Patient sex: F
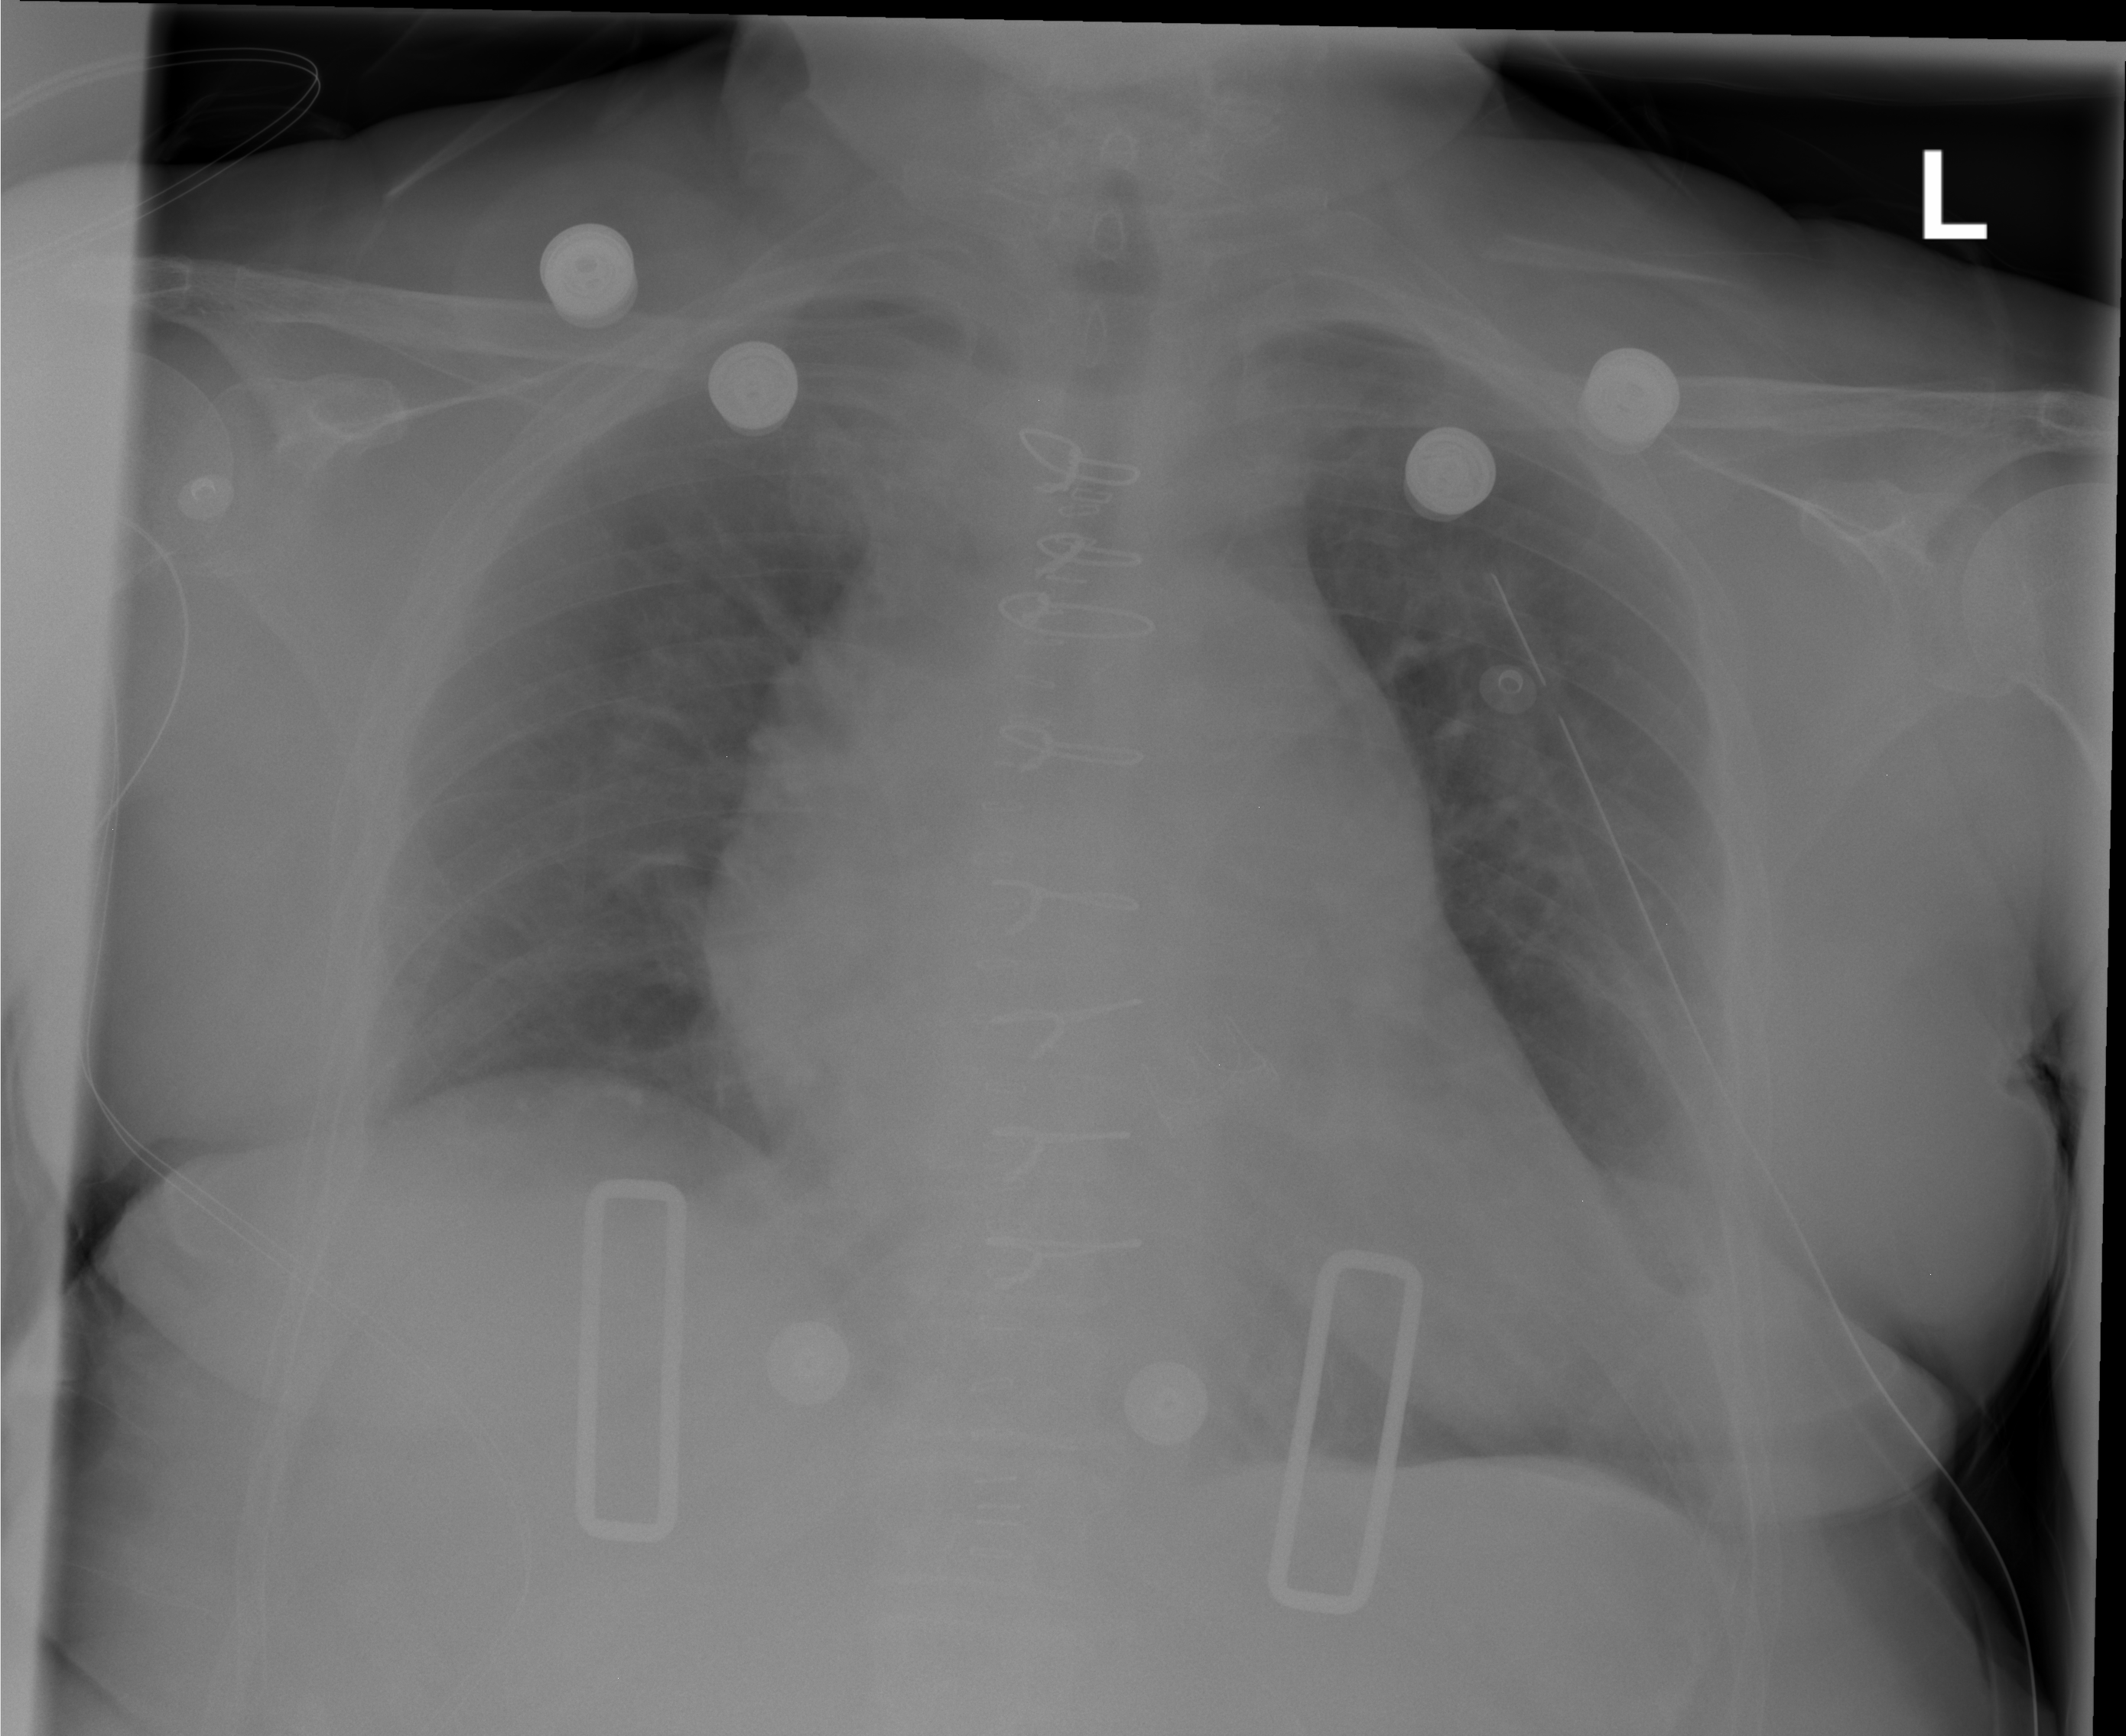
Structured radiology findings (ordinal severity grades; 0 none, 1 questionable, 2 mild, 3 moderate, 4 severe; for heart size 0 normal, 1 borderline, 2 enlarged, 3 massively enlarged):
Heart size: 2
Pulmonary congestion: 2
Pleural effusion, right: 0
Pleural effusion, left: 2
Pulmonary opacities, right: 0
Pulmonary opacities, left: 0
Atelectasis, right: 0
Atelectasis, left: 2